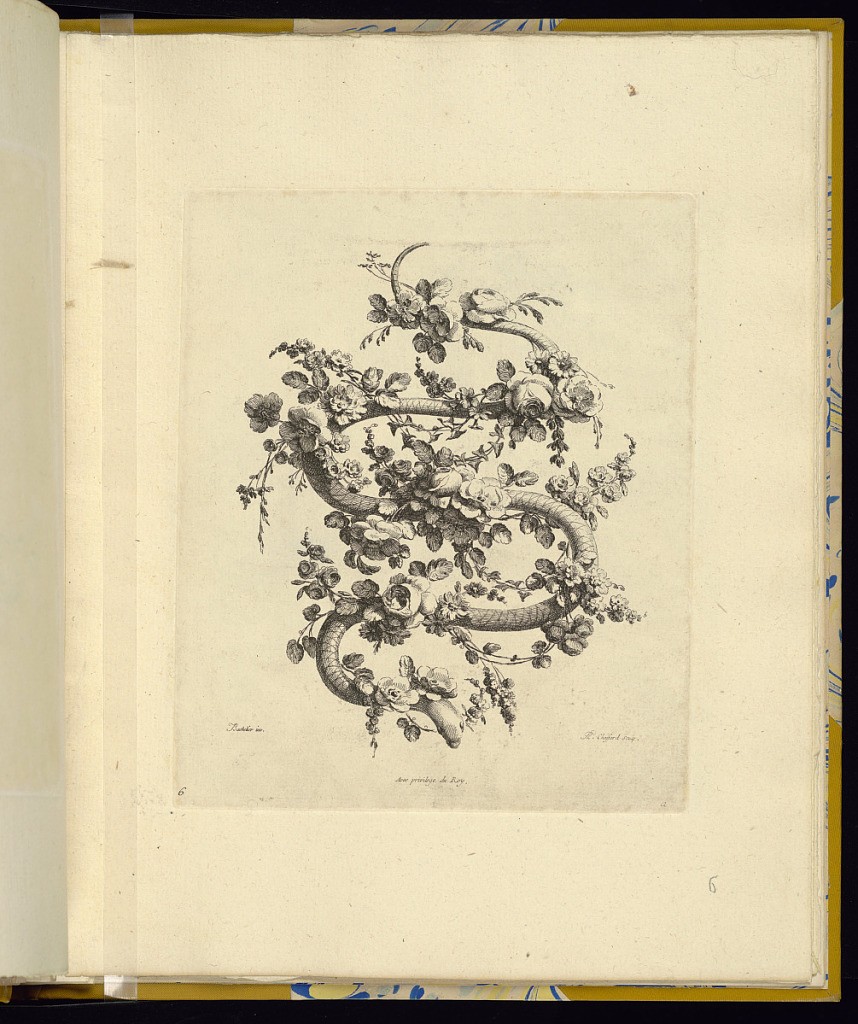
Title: Floral Tailpiece
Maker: Jean-Jacques Bachelier, French, 1724 - 1806
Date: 1760
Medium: Etching on laid paper
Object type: Print
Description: Sixth plate from a series of six of tailpieces and fleurons originally designed for the 1755-1759 four-volume edition of the Fables de La Fontaine. A large fleurons or tailpiece made up of a snake intertwined with flowers and leaves on branches. The plate is numbered and signed.